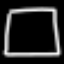
Label: square